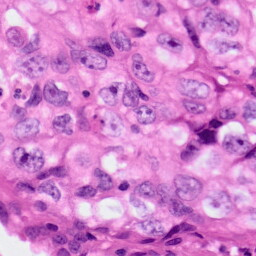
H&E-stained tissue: Lung